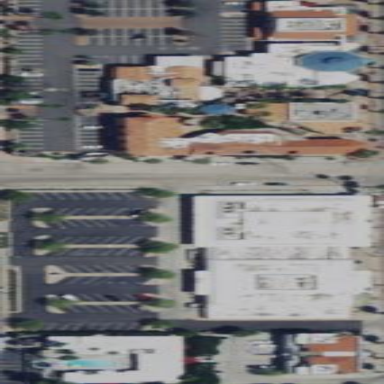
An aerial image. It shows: Retail area.